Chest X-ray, AP view. Patient: 74 years old, sex M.
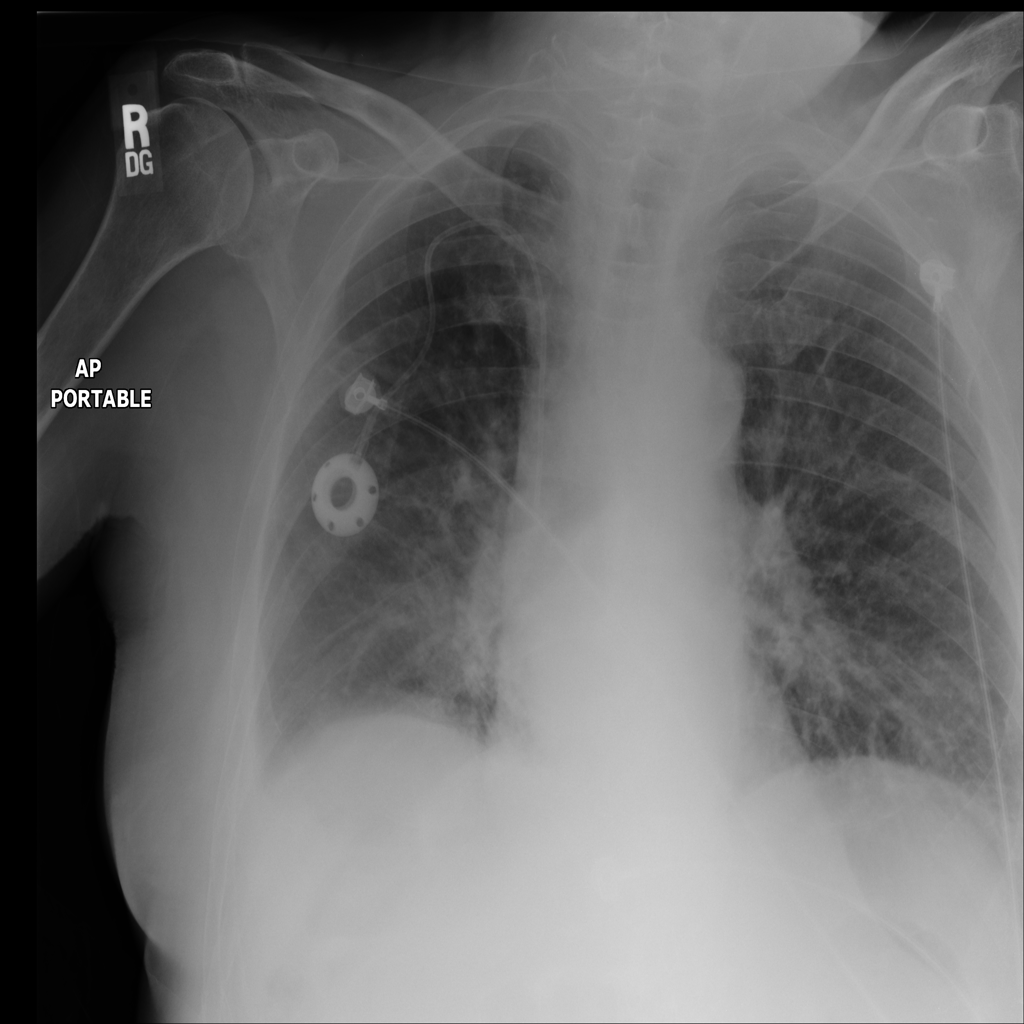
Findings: Nodule